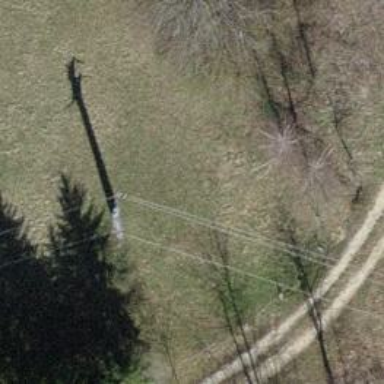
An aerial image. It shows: Minor power line with 3 cables.